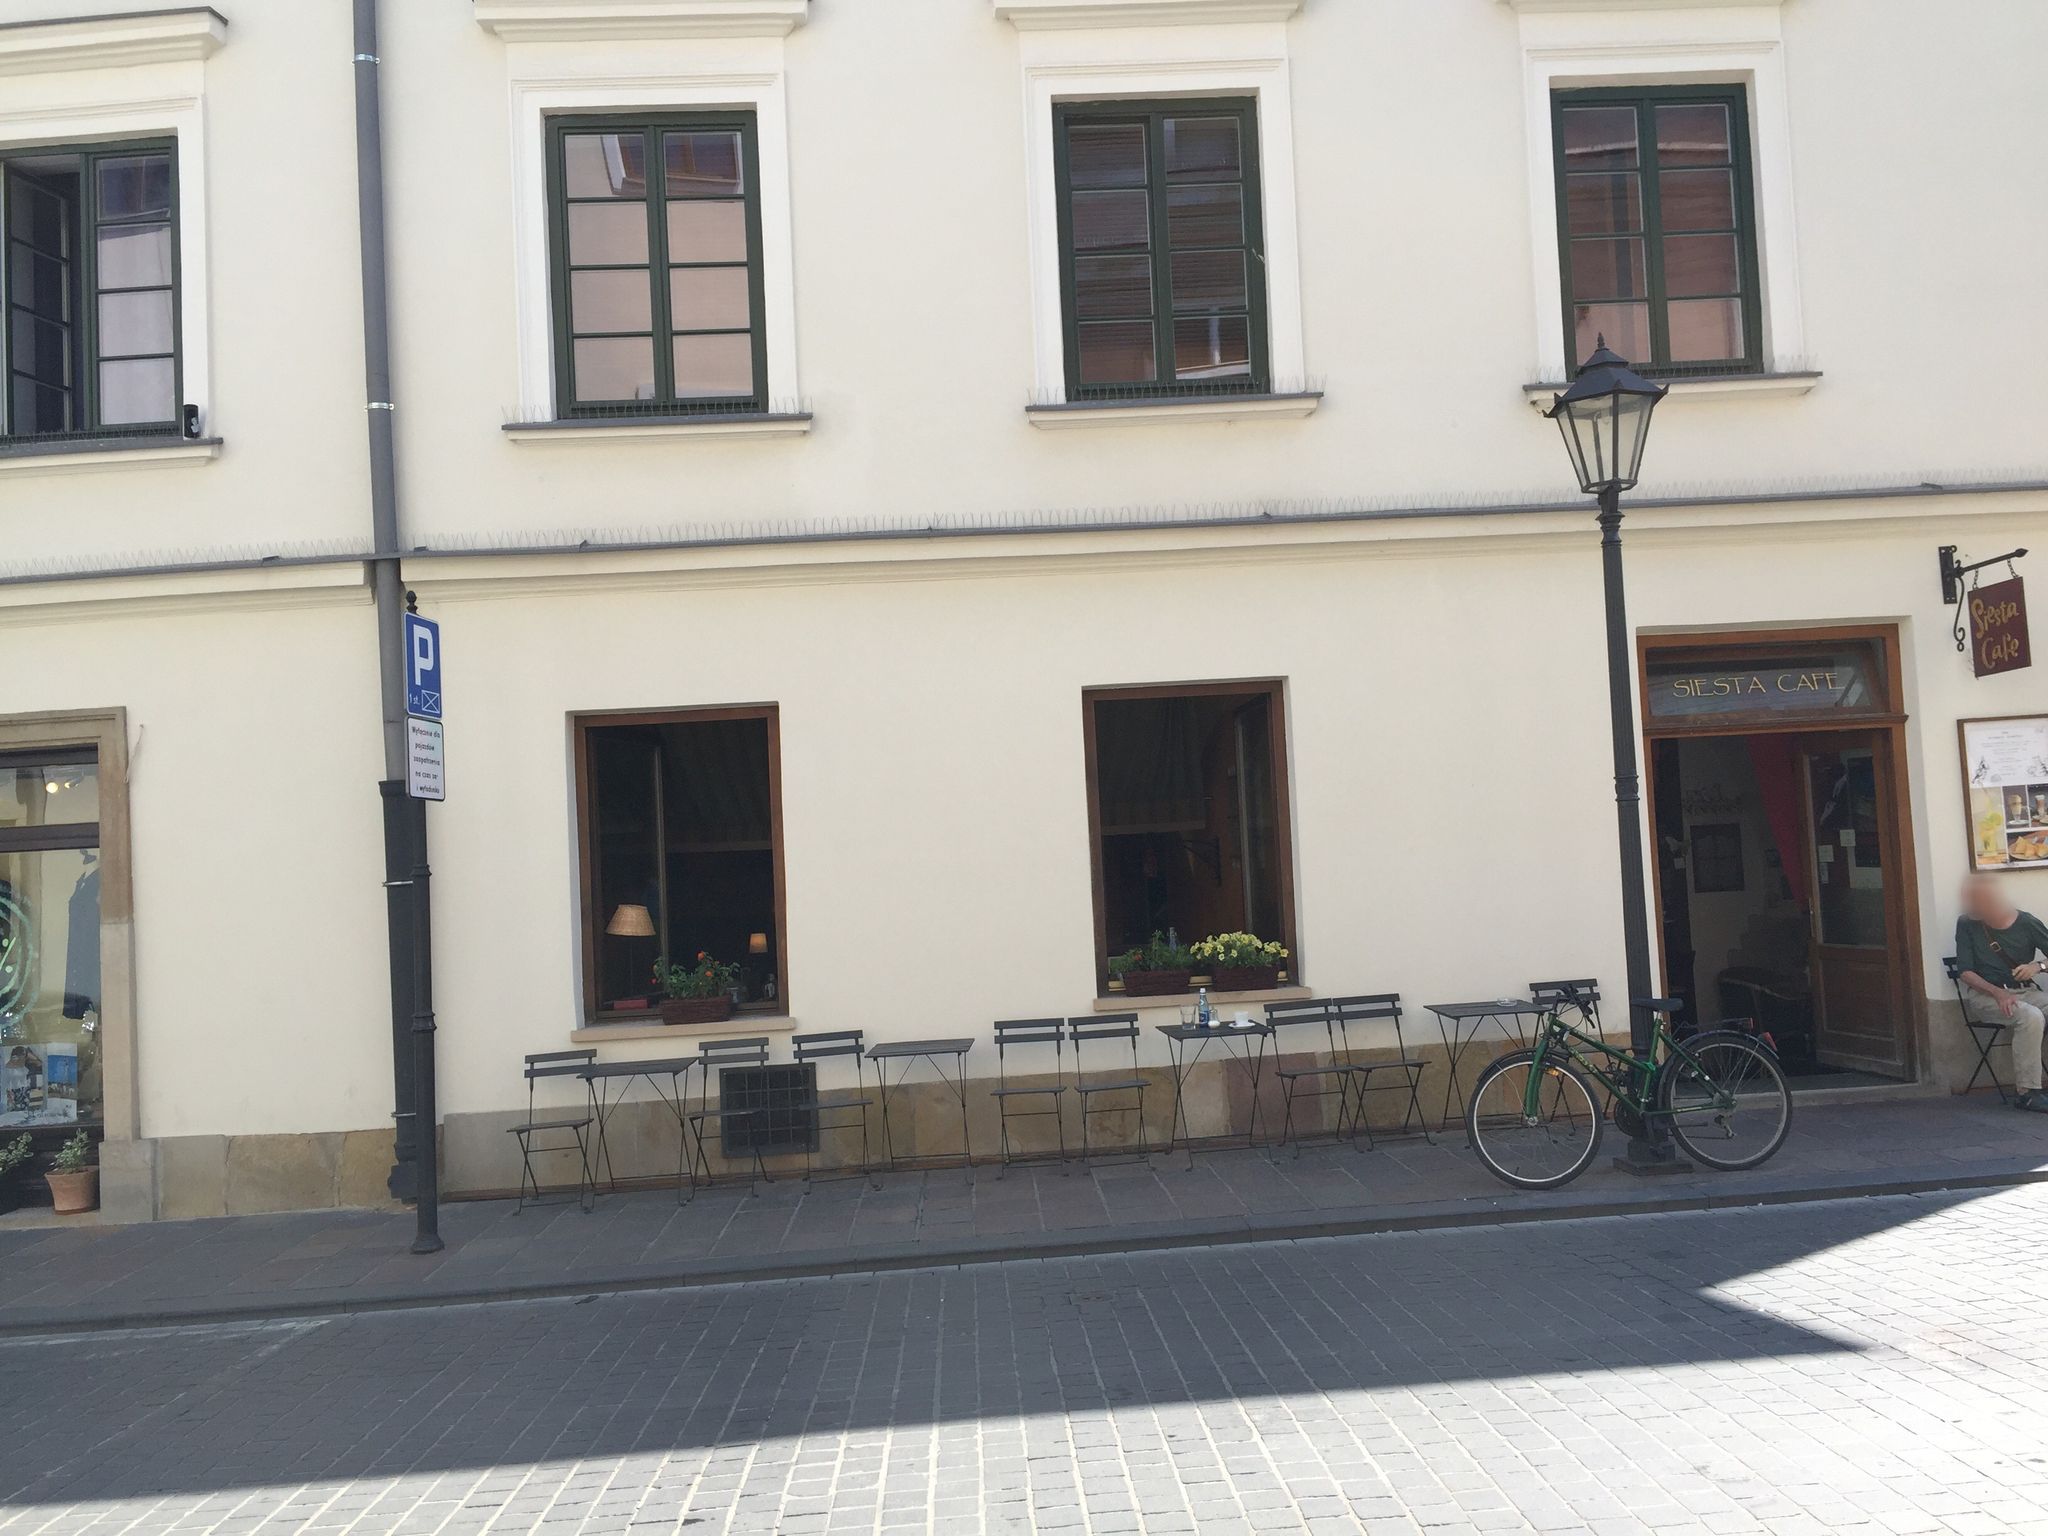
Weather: clear
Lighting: day
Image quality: good
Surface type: walking surface
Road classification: pedestrian
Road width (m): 1.73
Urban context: urban centre
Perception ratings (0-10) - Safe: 6.43, Lively: 8.07, Beautiful: 4.75, Boring: 4.32, Depressing: 4.22, Wealthy: 9.36